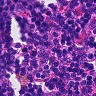
Metastatic tissue present: no